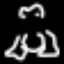
Label: frog